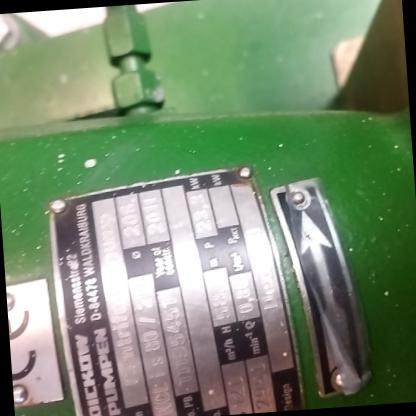
Klasa: tabliczka-znamionowa